Question: I use VennDiagram to make a venn diagram with the following example code:
'''
library(VennDiagram)
venn.diagram(list(shams_90d = 1:3, shams_90d_4h = 2:4, sham3__shams_90d = 3:5,
sham3_90d__shams = 5:7, sham3_90d__shams_4h = 6:9),
fill = c("red", "green", "blue", "yellow", "purple"),
alpha = c(0.5, 0.5,0.5, 0.5, 0.5), cex = 1,cat.fontface = 2,
lty =1, filename = "trial2.emf");
'''
Which gives this figure:

The names on the left and right of the figure are cut off, and a little bit of the name at the bottom as well. I tried changing width, but that makes the venn diagram itself get wider, and the names still get cut off.
How can I make the VennDiagram so that it includes the full names, either by adding more whitespace on the left and right of the diagram, or by pushing the names more towards the venn diagram?
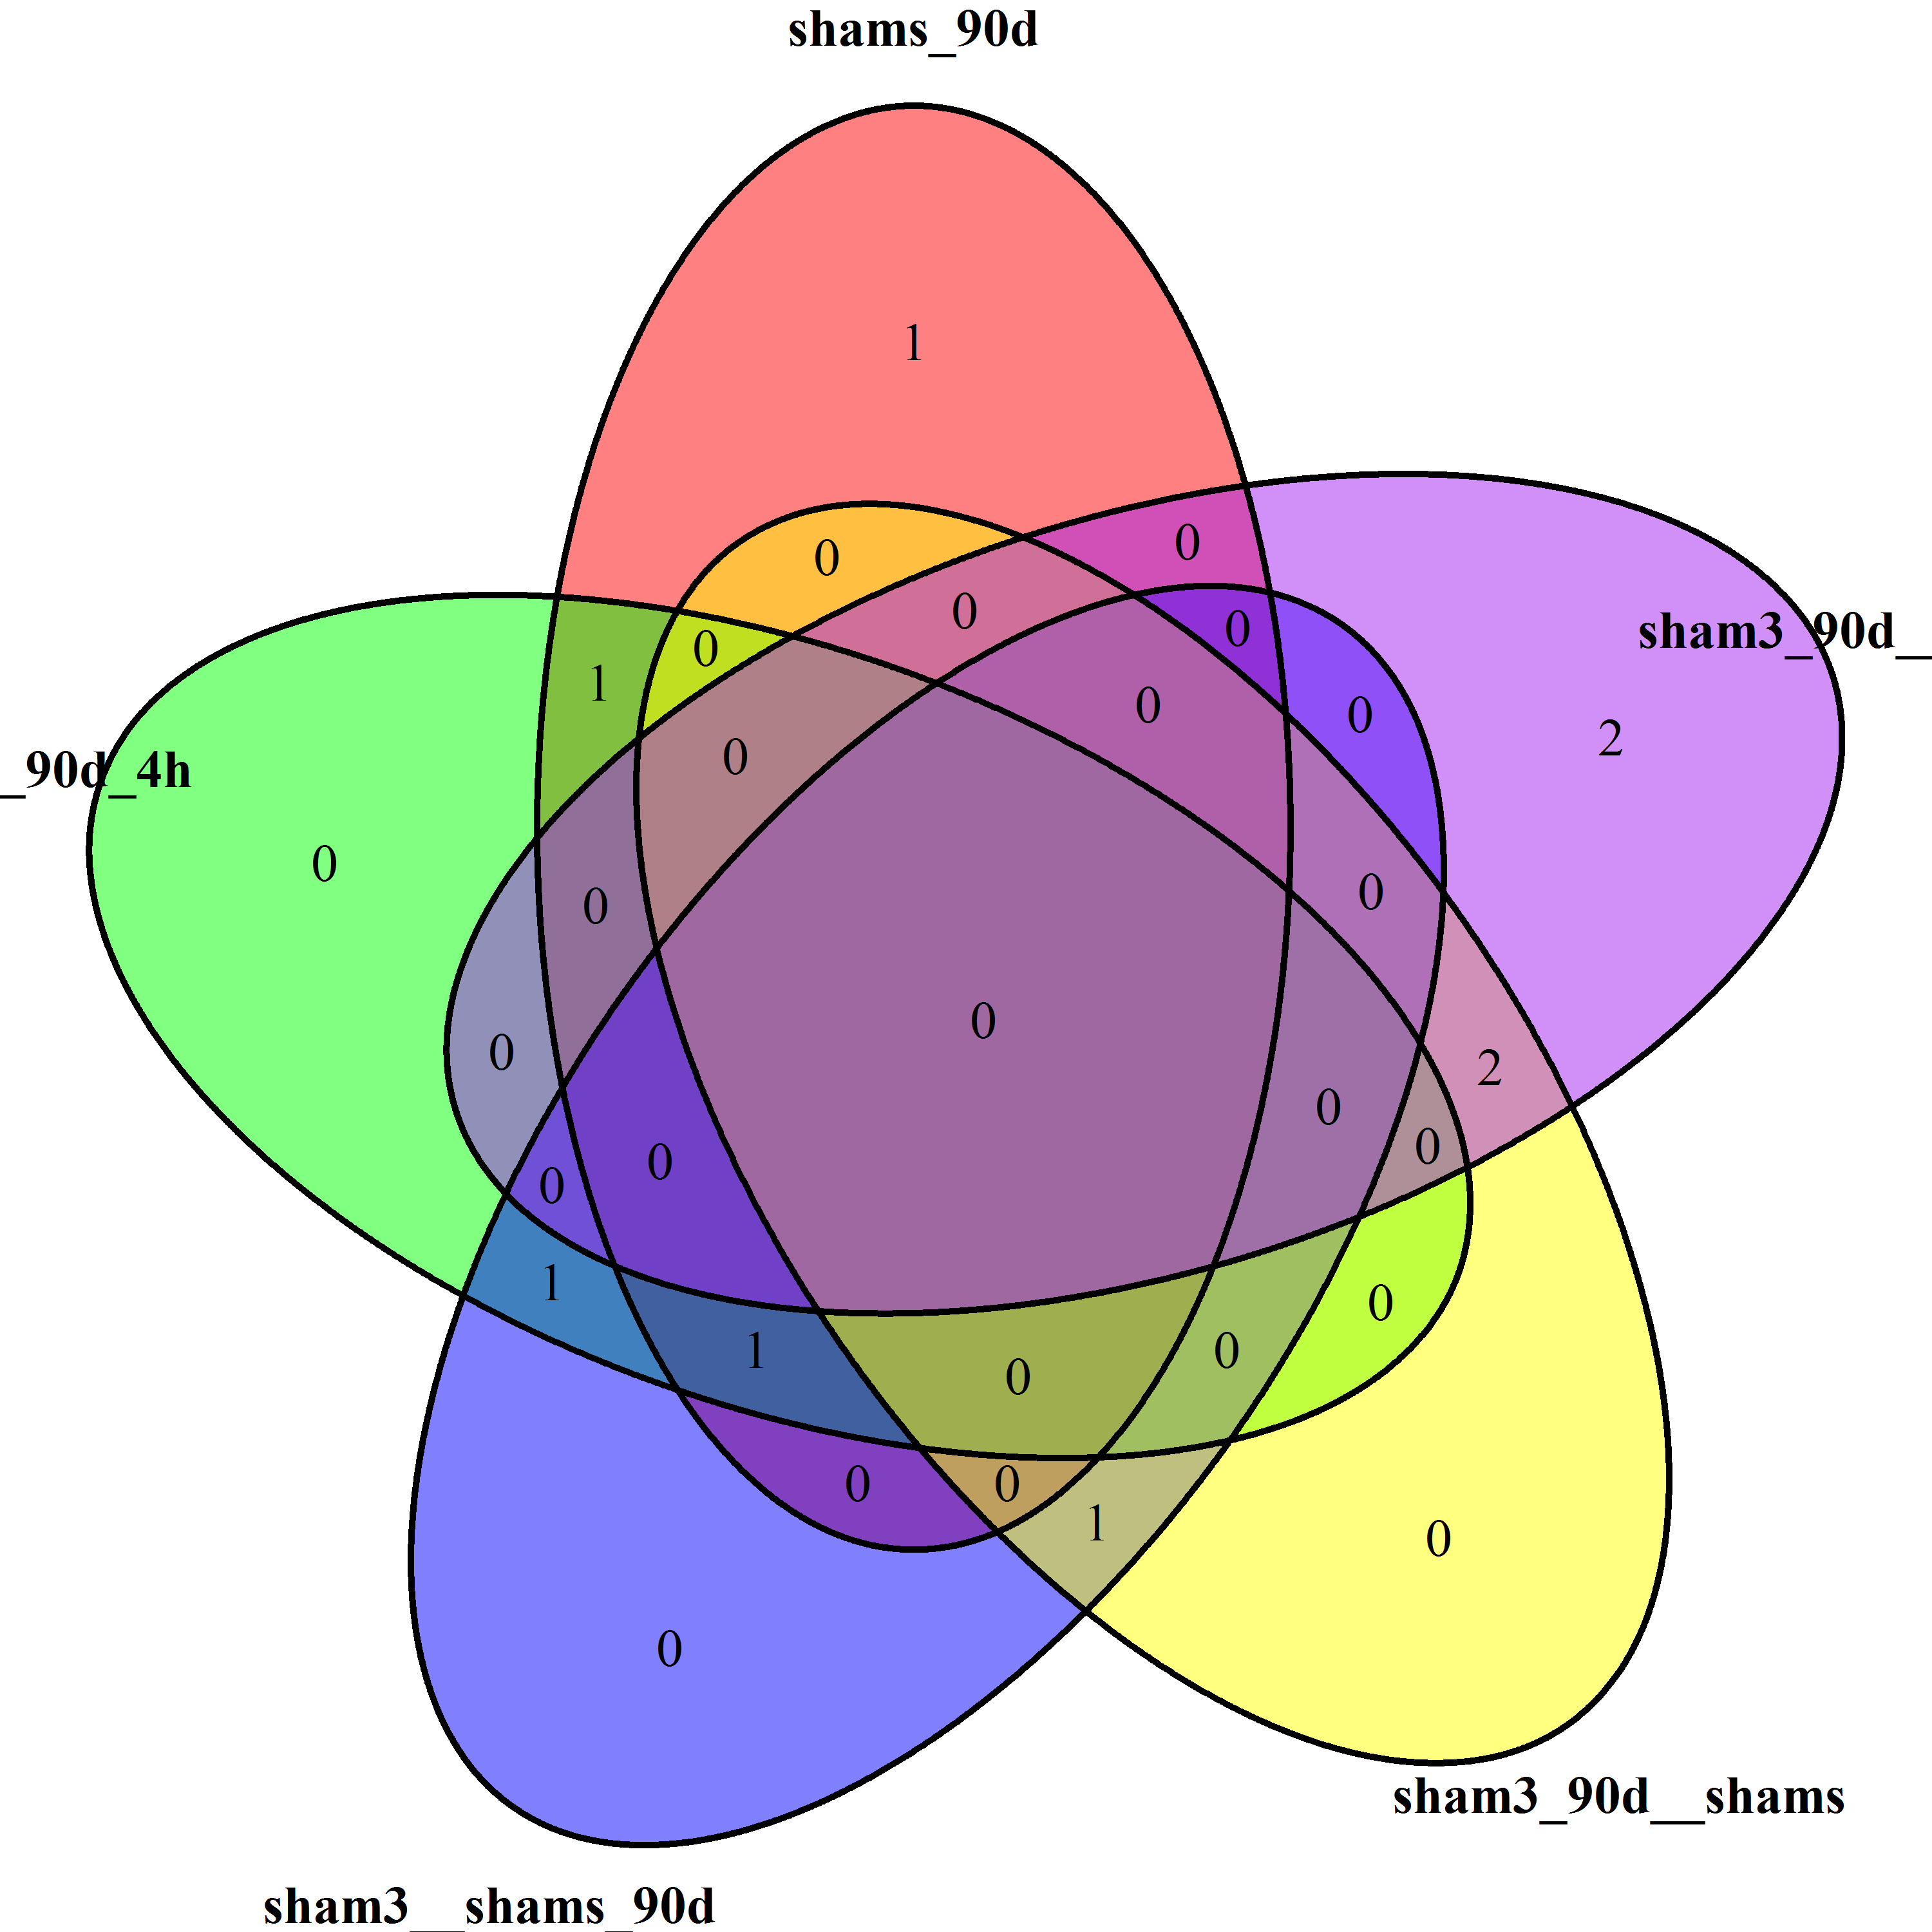
Answer: You can justify the label text with 'cat.just'. The package reference manual gives info. on how to pass the parameters.
For your example i used trial and error for the justification values.
'''
# Plot
v <- venn.diagram(list(shams_90d = 1:3, shams_90d_4h = 2:4, sham3__shams_90d = 3:5,
sham3_90d__shams = 5:7, sham3_90d__shams_4h = 6:9),
fill = c("red", "green", "blue", "yellow", "purple"),
alpha = c(0.5, 0.5,0.5, 0.5, 0.5), cex = 1,cat.fontface = 2,
lty =1, filename=NULL, cat.cex=0.8,
cat.just=list(c(0.6,1) , c(0,0) , c(0,0) , c(1,1) , c(1,0)))
grid.newpage()
grid.draw(v)
'''

Another option (if a bit of a quick hack) would be to remove the 'cat.just' argument and set a smaller 'grid::viewport'. You may need to tweak the width of your graphics window / output device (ie 'pdf(..., width=...)'):
'''
# Plot
v <- venn.diagram(list(shams_90d = 1:3, shams_90d_4h = 2:4, sham3__shams_90d = 3:5,
sham3_90d__shams = 5:7, sham3_90d__shams_4h = 6:9),
fill = c("red", "green", "blue", "yellow", "purple"),
alpha = c(0.5, 0.5,0.5, 0.5, 0.5), cex = 1,cat.fontface = 2,
lty =1, filename=NULL, cat.cex=0.8)
grid.newpage()
pushViewport(viewport(width=unit(0.8, "npc"), height = unit(0.8, "npc")))
grid.draw(v)
'''
<URL>